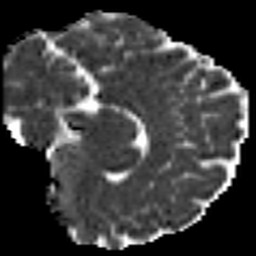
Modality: MD
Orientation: sagittal
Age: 28
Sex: female
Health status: healthy
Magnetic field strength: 3 T
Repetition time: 8.4 s
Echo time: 0.0926 s